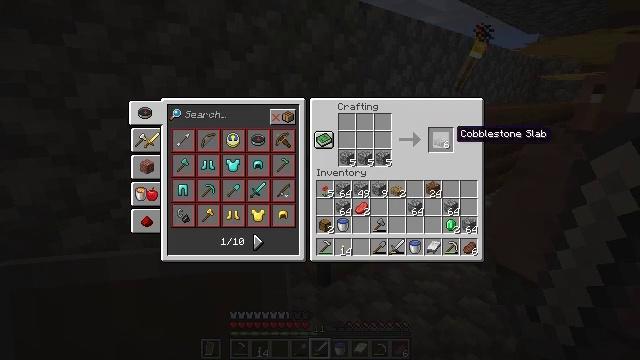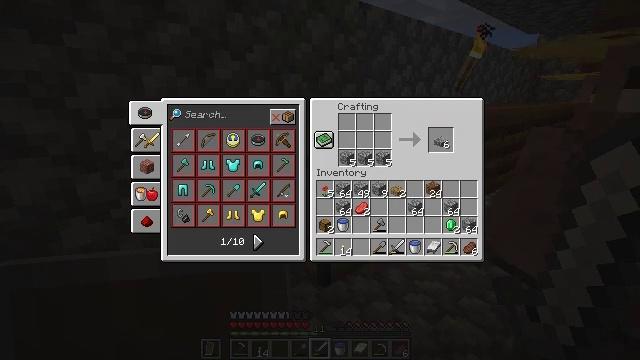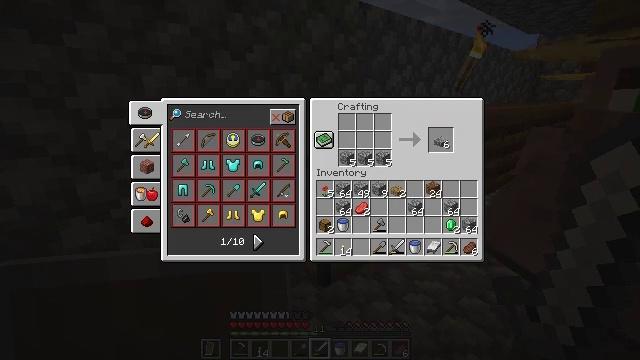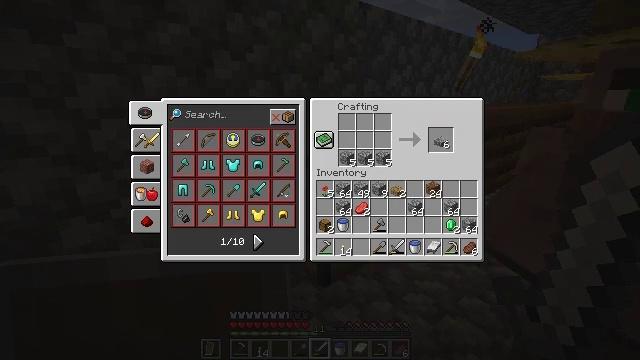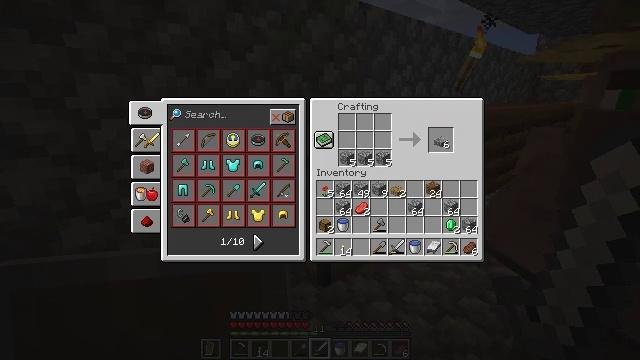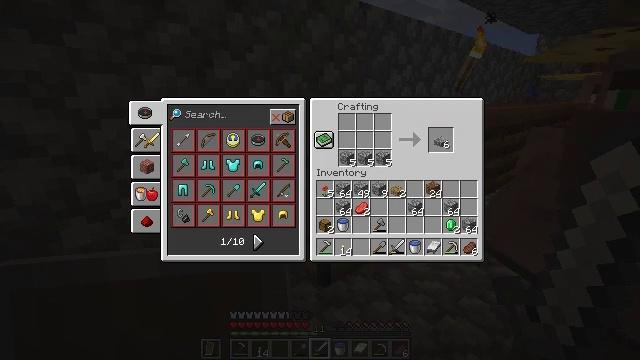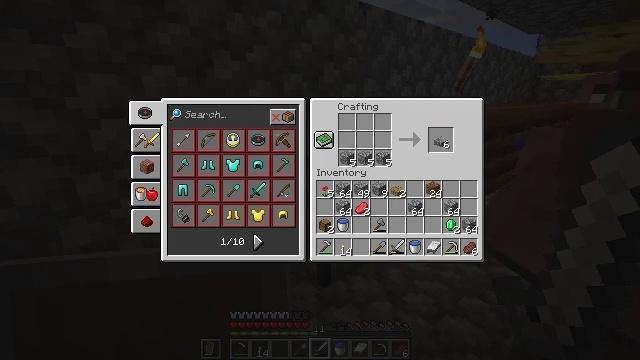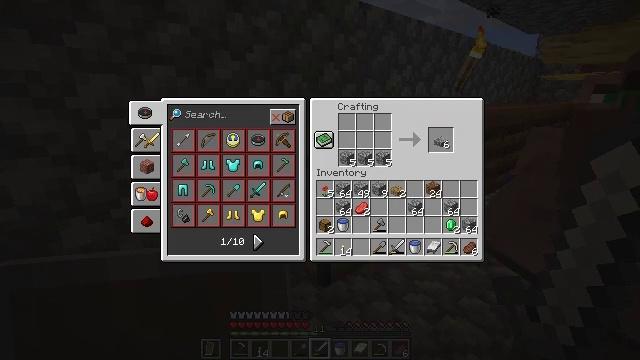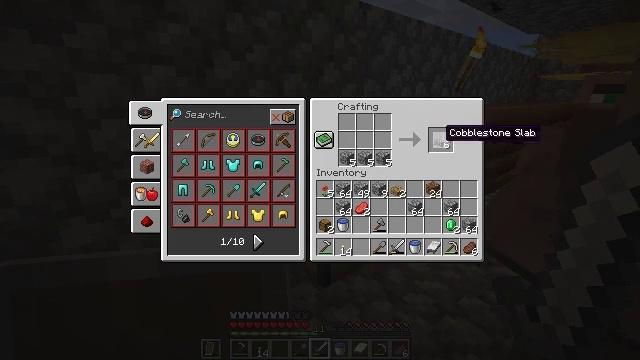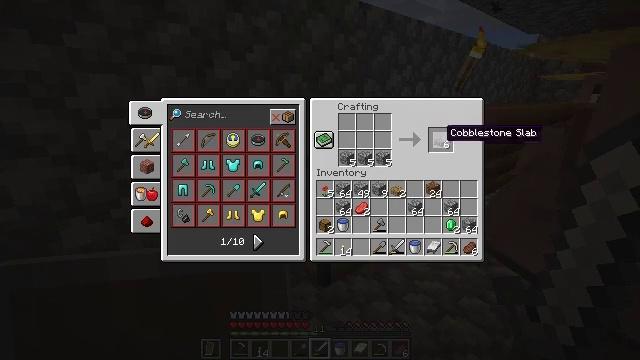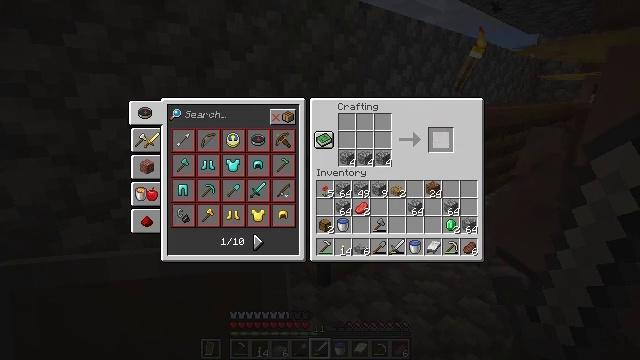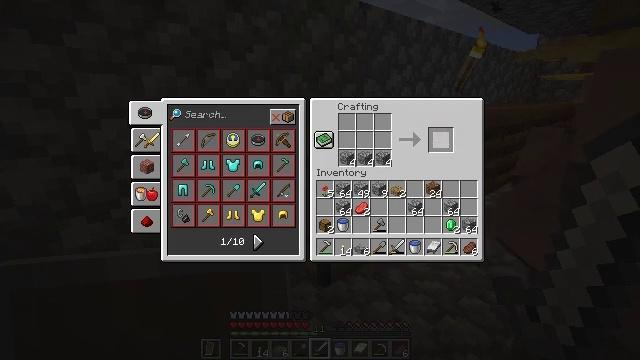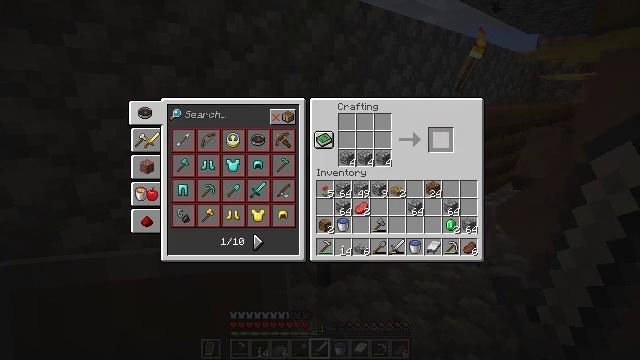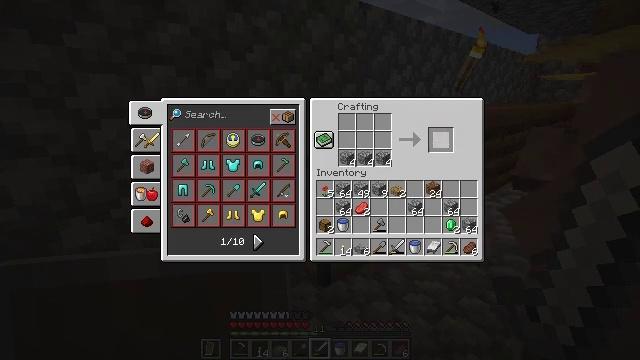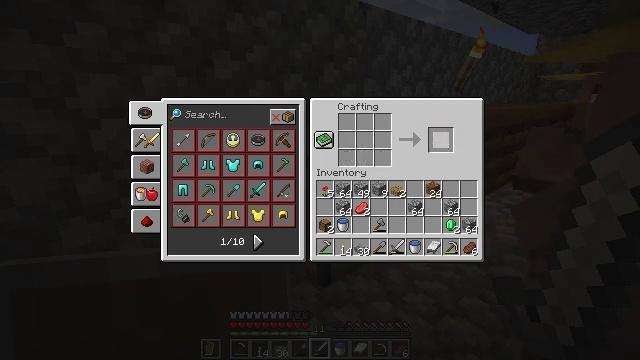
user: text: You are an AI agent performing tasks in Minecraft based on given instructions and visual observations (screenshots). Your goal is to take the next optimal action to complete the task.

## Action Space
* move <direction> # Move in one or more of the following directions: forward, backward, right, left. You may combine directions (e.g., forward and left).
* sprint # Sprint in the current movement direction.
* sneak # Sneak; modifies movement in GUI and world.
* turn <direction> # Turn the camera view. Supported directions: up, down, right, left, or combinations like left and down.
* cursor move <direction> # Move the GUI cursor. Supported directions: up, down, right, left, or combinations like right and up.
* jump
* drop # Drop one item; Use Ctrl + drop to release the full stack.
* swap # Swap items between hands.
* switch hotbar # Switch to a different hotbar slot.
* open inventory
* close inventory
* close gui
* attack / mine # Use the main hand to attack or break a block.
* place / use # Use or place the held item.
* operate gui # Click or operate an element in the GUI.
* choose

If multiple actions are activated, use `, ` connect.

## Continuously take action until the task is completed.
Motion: motion action
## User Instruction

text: Combine cobblestone in the crafting table to get a cobblestone slab.
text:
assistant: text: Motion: sneak
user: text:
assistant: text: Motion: sneak
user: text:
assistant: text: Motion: sneak
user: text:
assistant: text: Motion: sneak, turn left
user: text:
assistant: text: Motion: sneak
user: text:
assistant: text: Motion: sneak
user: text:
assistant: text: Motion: sneak
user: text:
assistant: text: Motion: sneak, turn right
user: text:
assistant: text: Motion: sneak
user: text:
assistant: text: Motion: sneak, use / place
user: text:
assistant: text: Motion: sneak, use / place
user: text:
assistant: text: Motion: sneak
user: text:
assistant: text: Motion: sneak
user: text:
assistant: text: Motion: sneak
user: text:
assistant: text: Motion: sneak